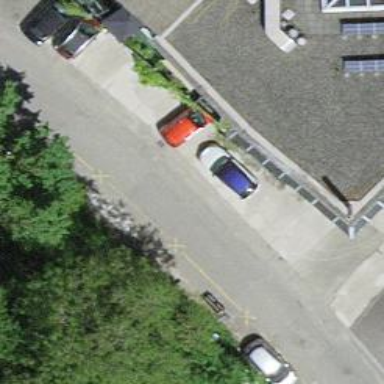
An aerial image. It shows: Car-sharing service available at this location.